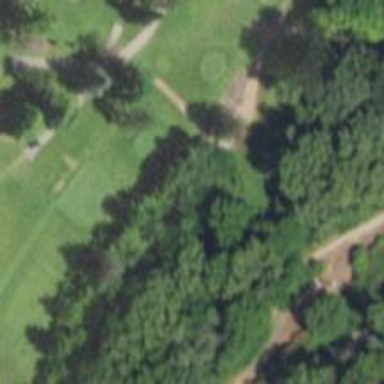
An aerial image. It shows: Path designated as golf cart path with grade2 tracktype.